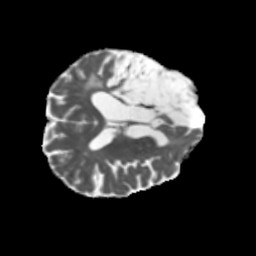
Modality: MD
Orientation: axial
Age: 64
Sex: male
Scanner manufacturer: siemens
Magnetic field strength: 3 T
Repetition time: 5.47 s
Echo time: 0.0854 s